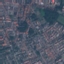
Land use / land cover class: Residential